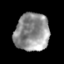
Tissue: skin
Cell type: Epithelial cells
Senescence score: 0.2559
Nuclear area (px): 1279
Mean DAPI intensity: 145.396